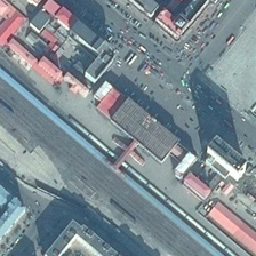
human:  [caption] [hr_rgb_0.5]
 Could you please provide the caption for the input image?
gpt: There is a lot of traffic on the road near the railway station.

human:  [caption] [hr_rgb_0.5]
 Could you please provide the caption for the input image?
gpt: The red train on the station platform.

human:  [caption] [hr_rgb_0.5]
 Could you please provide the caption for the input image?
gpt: The red train on the railway station track.

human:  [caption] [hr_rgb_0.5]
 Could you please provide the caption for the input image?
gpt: The red train on the tracks.

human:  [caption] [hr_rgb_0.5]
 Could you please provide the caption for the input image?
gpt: There are many vehicles on the road near the railway station.